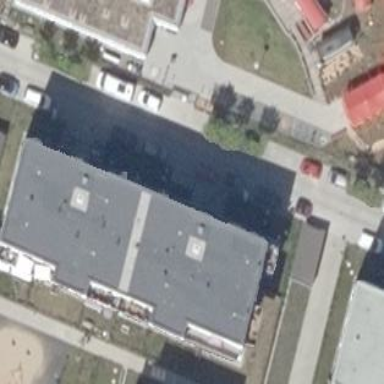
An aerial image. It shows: Sports centre building.